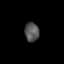
Tissue: skin
Cell type: Endothelial cells
Senescence score: 0.6954
Nuclear area (px): 271
Mean DAPI intensity: 83.886